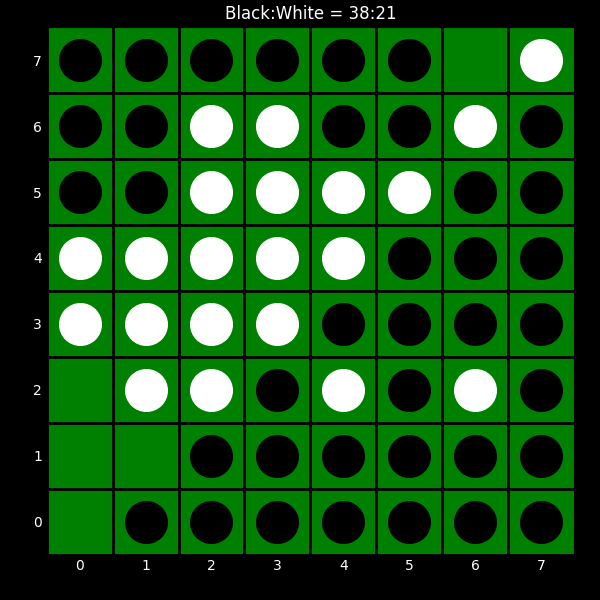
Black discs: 38
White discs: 21